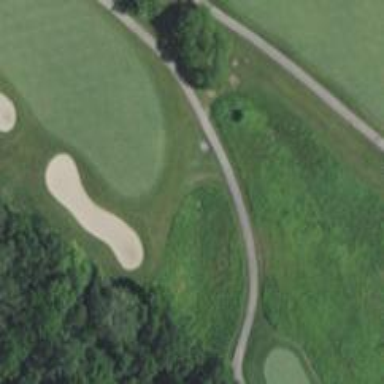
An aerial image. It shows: Service road used as golf cart path.